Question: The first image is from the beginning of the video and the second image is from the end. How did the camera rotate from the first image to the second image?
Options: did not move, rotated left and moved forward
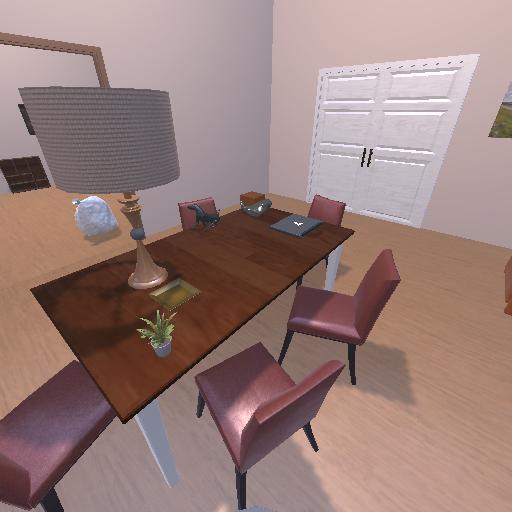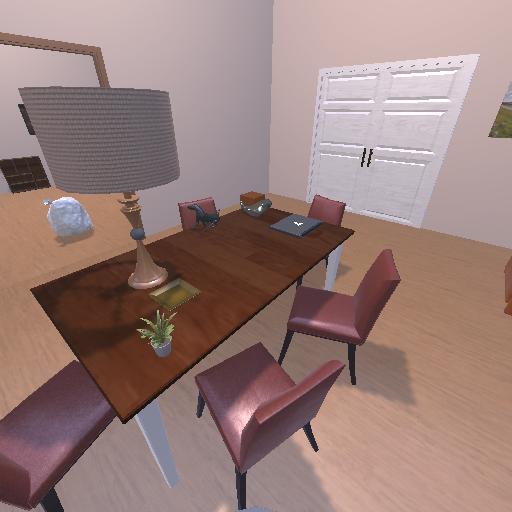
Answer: did not move